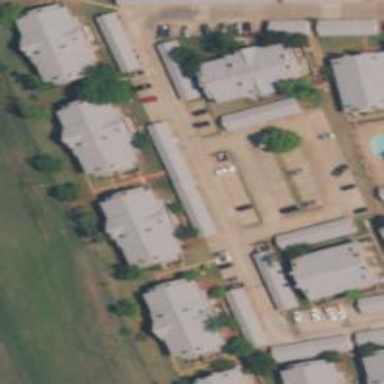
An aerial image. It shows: Living street.